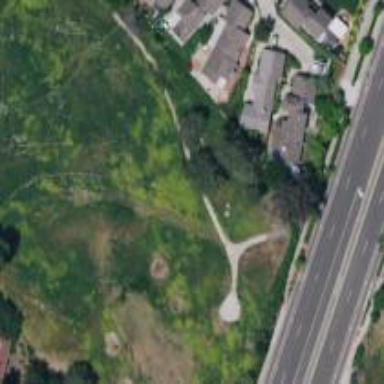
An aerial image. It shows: Service road designated as golf cart path.